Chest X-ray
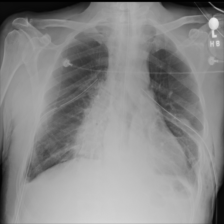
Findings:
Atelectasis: negative
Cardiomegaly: negative
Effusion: negative
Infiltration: negative
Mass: negative
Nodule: negative
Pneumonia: negative
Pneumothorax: negative
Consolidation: negative
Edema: negative
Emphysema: positive
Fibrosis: negative
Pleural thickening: negative
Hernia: negative